Question: I'm a little confused how containers works. I have containers:

And i try to manage this in my 'MainViewController'. But when i control-drag it into my .h file i'm getting
'''
@property (weak, nonatomic) IBOutlet UIView *liveContainer;
'''
Why this is an UIView class? This mean that is self.view my 'BaseButtonContainerView'? But I have 'BaseButtonContainerViewController', and in debug i see that 'viewDidLoad' is called. Can i get access to 'BaseButtonContainerViewController' methods from 'MainViewController'?
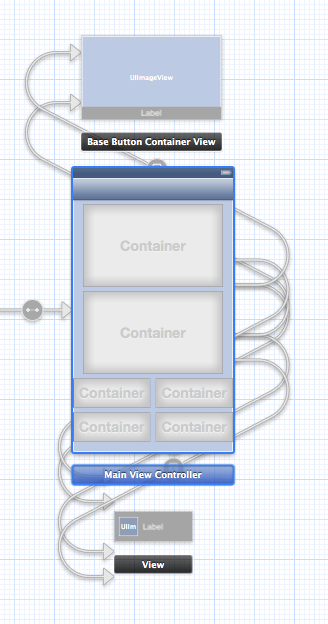
Answer: Storyboards like to do everything in the 'prepareForSegue' so just assign your segue an identifier. In this case we'll assume you set it to 'baseButtonContainerSegue' in IB. Then in 'prepareForSegue' use :
'''
- (void) prepareForSegue:(UIStoryboardSegue*)segue sender:(id)sender
{
if ([segue.identifier isEqualToString:@"baseButtonContainerSegue"]) {
self.liveContainer = segue.destinationViewController;
}
}
'''
Just make sure that you have a 'UIViewController' property 'liveContainer', (specifically in your case you would want to have a 'BaseButtonContainerViewController' property). I am not exactly sure why you have to do it this way but I am guessing it has something to do with memory management. Say you leave that screen and your containers are deallocated. Then when you go back you may lose your connection to them. This way the segues would be called again and you could grab them as properties. Again, I am not sure, so if someone else does please enlighten me!